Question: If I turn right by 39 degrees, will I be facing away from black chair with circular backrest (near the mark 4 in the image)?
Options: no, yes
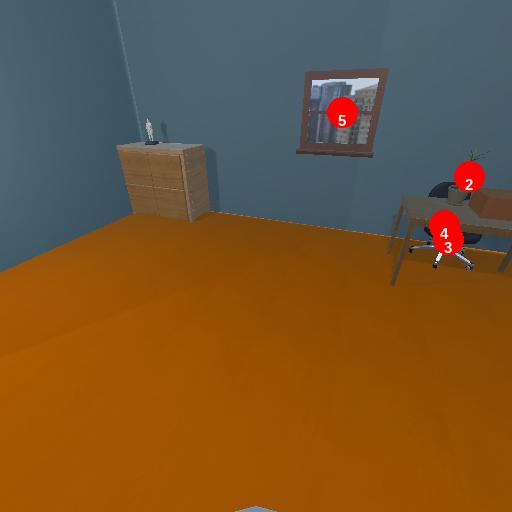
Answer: no